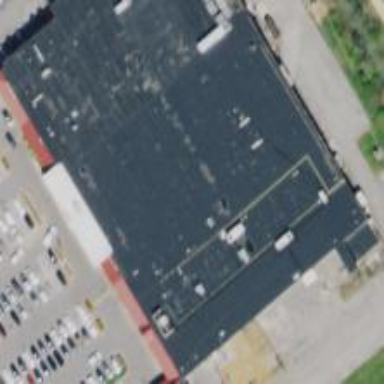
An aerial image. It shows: Retail building.